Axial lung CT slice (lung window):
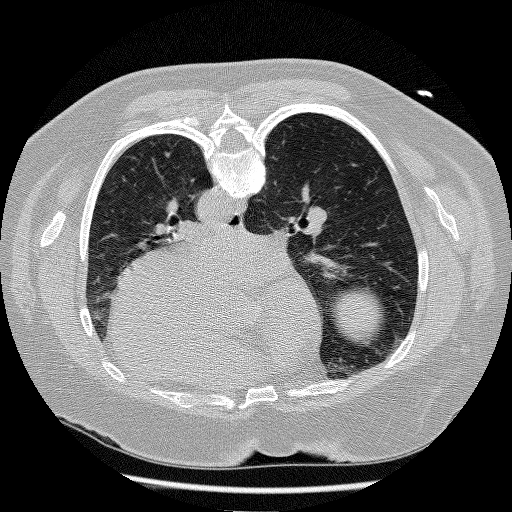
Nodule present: no